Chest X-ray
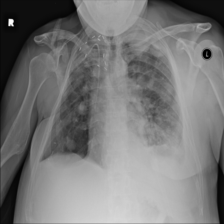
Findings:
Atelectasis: negative
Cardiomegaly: negative
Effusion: negative
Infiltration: negative
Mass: positive
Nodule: negative
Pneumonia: negative
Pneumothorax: negative
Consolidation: negative
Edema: negative
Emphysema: negative
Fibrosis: negative
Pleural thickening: positive
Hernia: negative